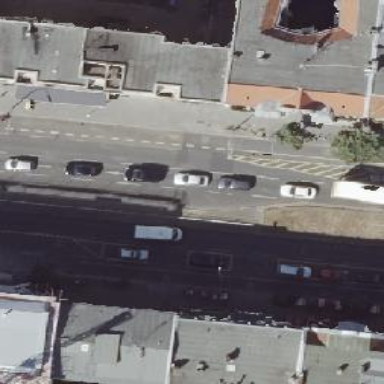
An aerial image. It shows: Secondary road with asphalt surface. There is parking lane on the right side and cycleway separated by kerb on the right side.